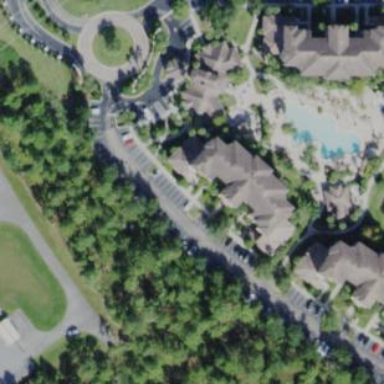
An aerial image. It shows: Hotel building.